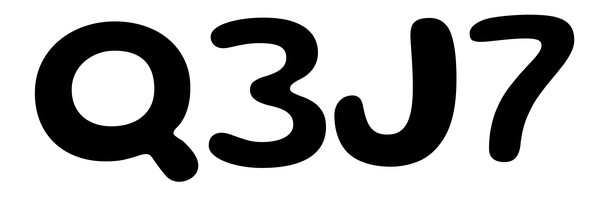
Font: Gluten_Medium